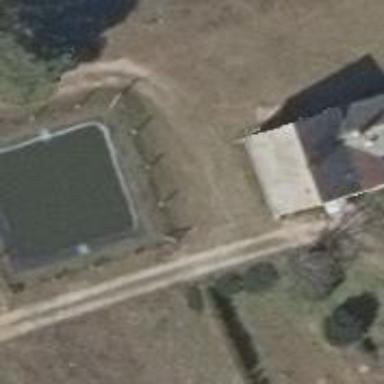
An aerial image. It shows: Reservoir with emergency fire water pond. It is natural water feature.